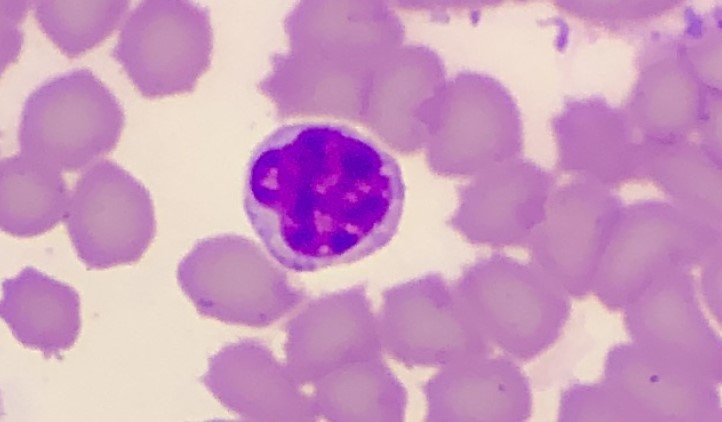
White blood cell type: Lymphocyte